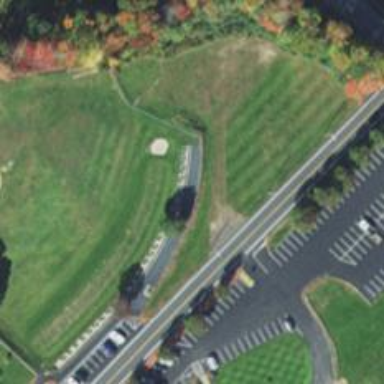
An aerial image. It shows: Service road used as golf cart path.